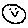
Label: smiley face